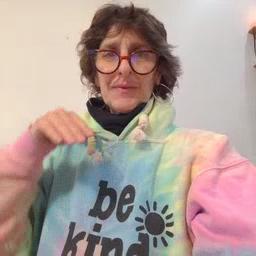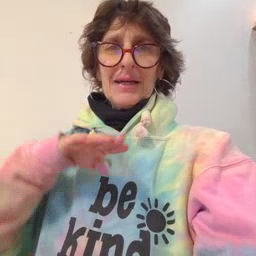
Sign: into